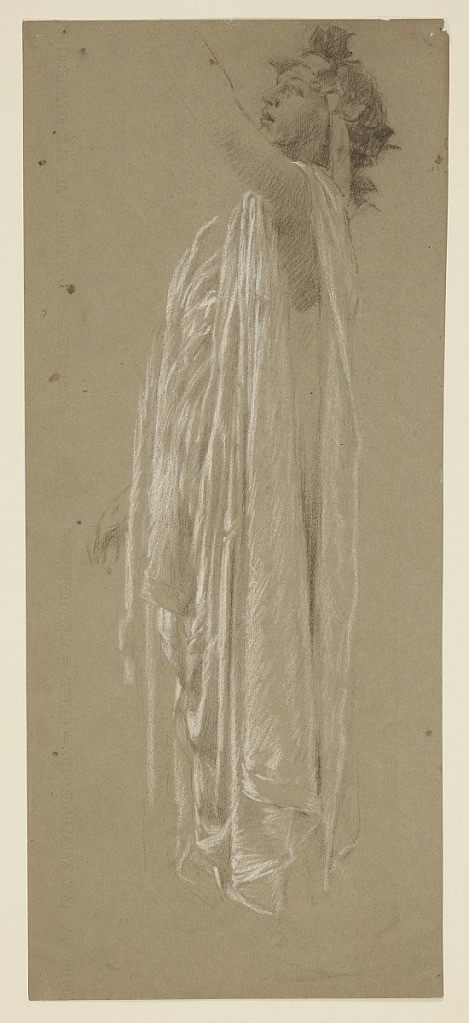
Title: Study for leader of the procession, “Vintage Festival,” Mendelssohn Glee Club, New York, NY
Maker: Robert Frederick Blum, American, 1857–1903
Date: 1895–1898
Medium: Pastel crayon on grey paper
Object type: Drawing
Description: A  female figure standing with left arm raised. The figure shown in the pose as in -1. The lowest part is slightly sketched.